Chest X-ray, PA view. Patient: 58 years old, sex M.
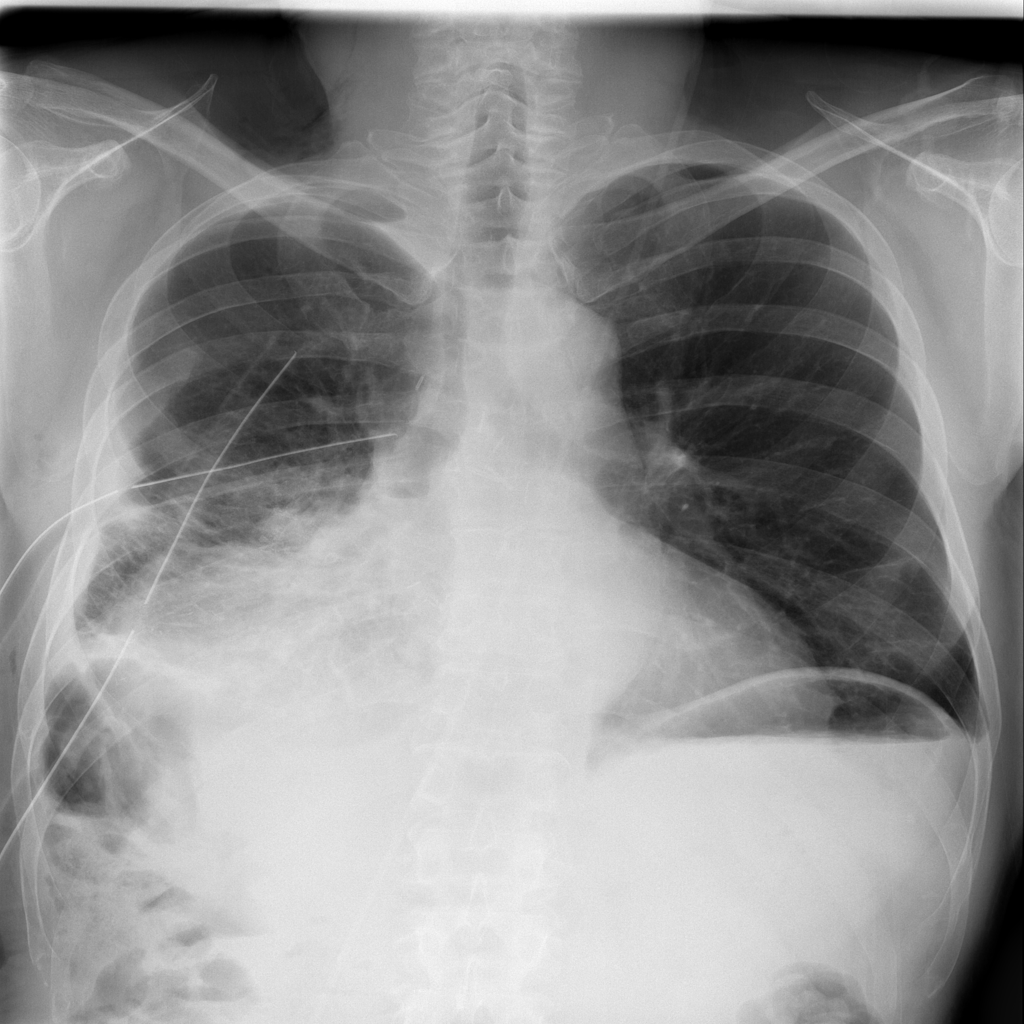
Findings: No Finding